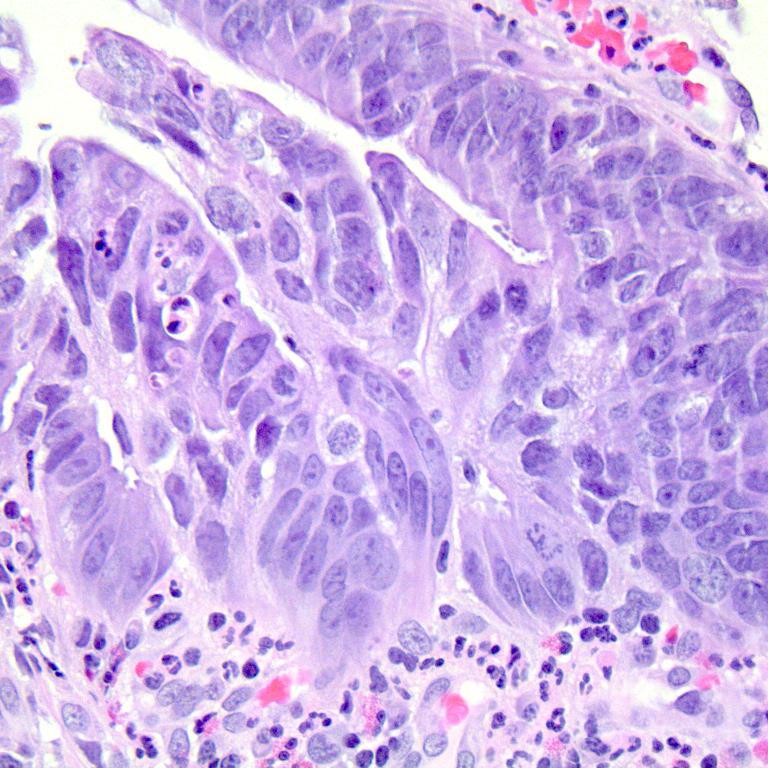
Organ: colon
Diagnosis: adenocarcinomas